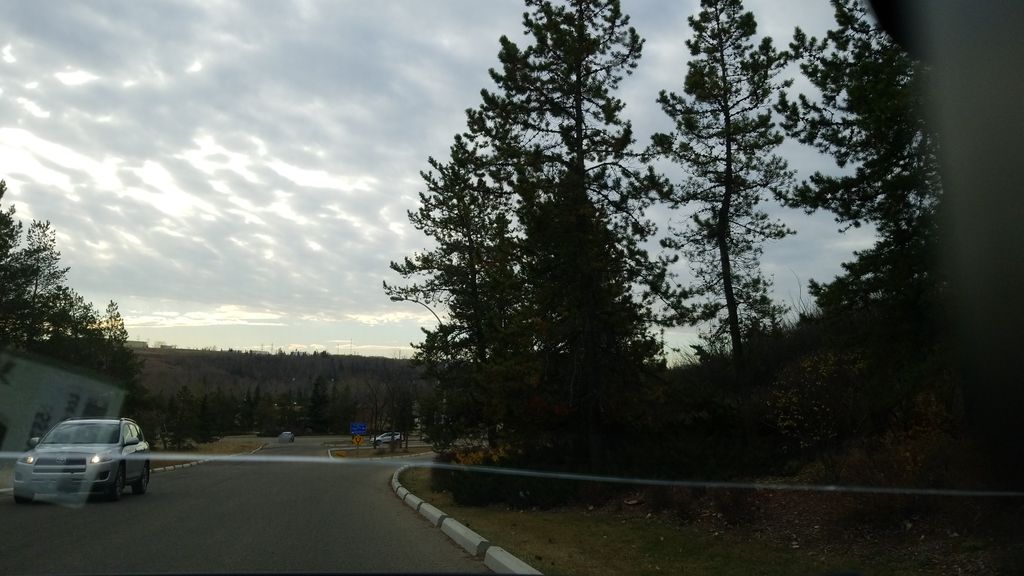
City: edmonton